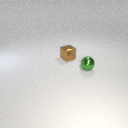
small green metal sphere to the right of small brown metal cube